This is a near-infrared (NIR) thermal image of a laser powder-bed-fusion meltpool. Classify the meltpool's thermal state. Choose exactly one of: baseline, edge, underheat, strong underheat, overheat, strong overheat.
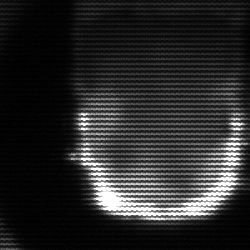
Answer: baseline